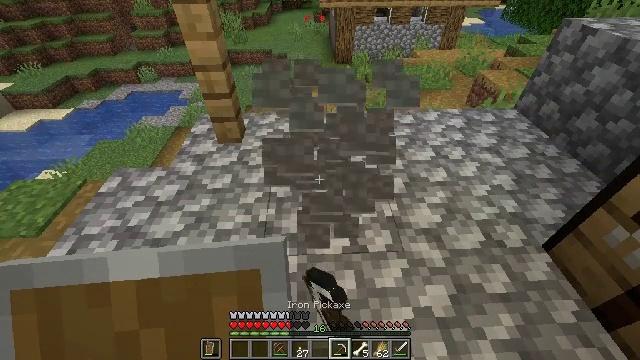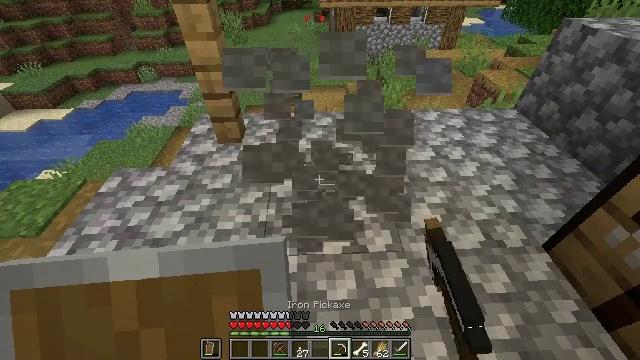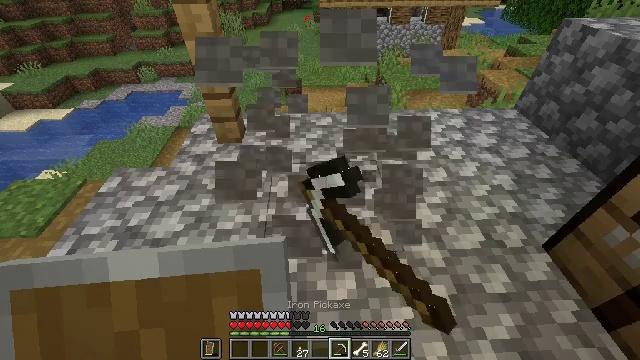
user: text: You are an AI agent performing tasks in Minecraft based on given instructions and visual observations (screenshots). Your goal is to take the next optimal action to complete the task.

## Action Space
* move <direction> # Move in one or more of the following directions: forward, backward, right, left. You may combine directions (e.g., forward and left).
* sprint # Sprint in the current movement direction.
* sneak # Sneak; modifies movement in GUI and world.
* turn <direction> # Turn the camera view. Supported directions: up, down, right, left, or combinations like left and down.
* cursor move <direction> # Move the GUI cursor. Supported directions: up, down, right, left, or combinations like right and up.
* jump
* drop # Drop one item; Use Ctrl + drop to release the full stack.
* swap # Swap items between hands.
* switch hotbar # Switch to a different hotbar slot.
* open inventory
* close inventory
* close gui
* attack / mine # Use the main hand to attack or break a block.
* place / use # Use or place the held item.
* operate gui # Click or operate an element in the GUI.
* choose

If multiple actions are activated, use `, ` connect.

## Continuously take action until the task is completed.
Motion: motion action
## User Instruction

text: Gather the grindstone to use later.
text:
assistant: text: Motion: attack / mine
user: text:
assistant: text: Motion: attack / mine
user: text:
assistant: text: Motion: no_op